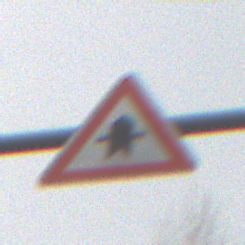
Verkehrszeichen: Vorfahrt
Umgebung: Outdoor, Nature
Tageszeit: MorningAfternoon
Wetter: PartlyCloudy
Licht: Natural
Jahreszeit: Winter
Kontrast: MediumContrast